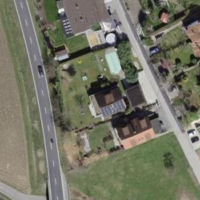
EUNIS habitat code: 52
Species observed at this site:
Platanthera bifolia